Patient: sex M, age 48
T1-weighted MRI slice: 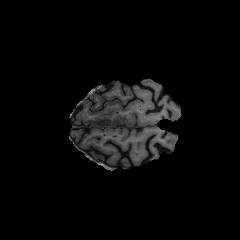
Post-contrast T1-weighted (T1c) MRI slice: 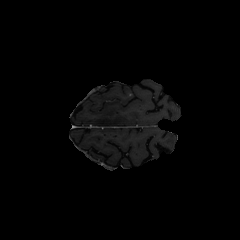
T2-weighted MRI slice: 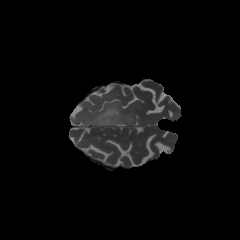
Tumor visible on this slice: yes
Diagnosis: Astrocytoma, IDH-mutant
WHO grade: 3